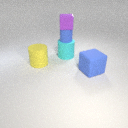
large blue rubber cube to the right of large yellow rubber cylinder